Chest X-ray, AP view. Patient: 47 years old, sex F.
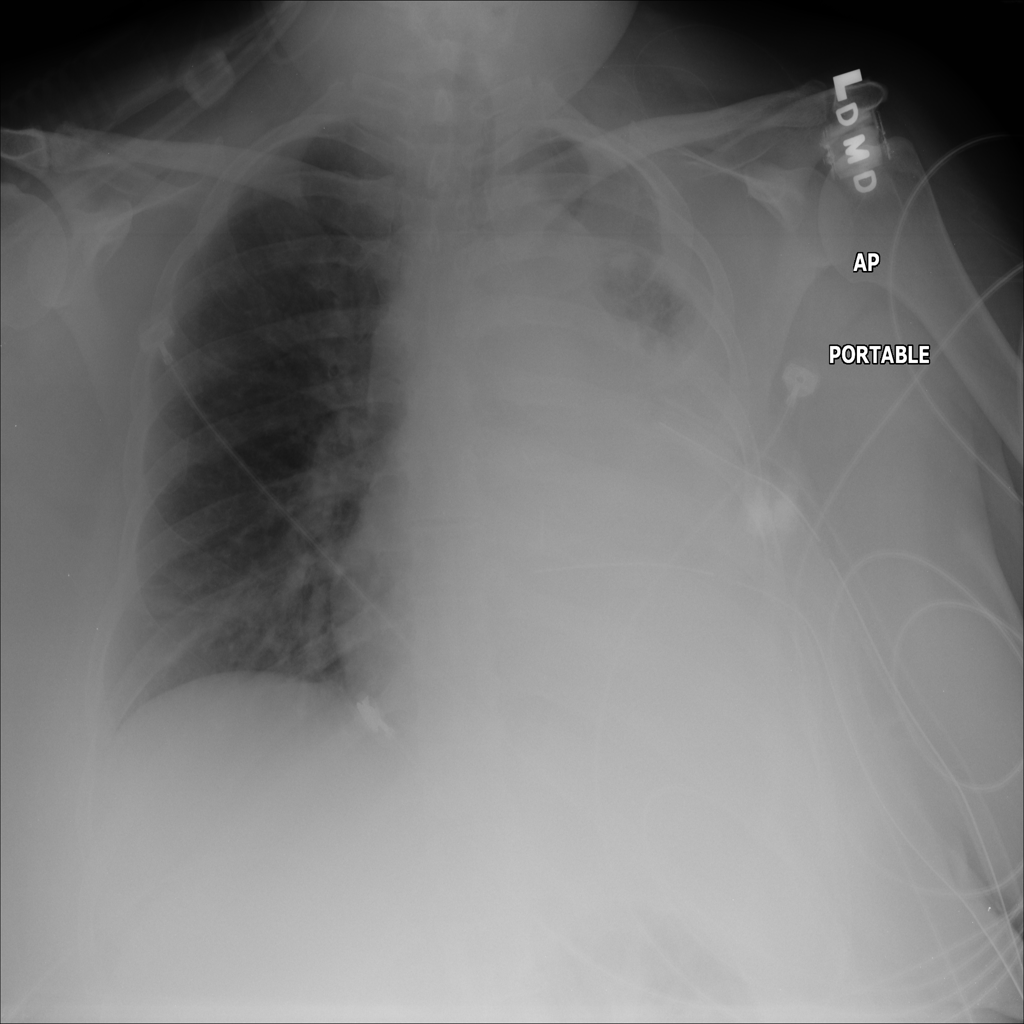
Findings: Atelectasis, Infiltration